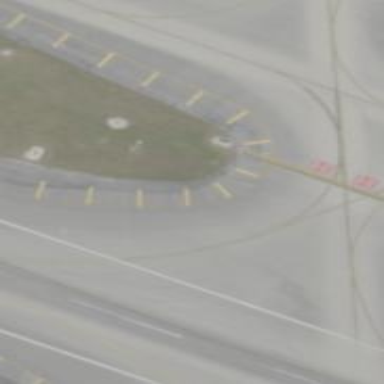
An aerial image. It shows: View of taxiway at the airport.